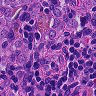
Metastatic tissue present: yes